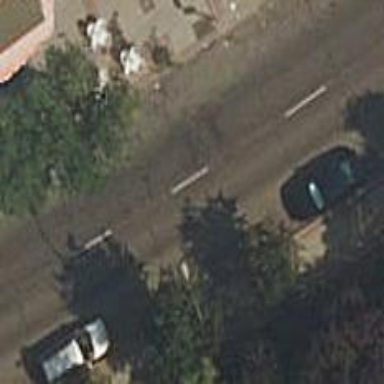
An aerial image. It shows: Residential road with asphalt surface. There are sidewalks on both sides of the road.